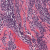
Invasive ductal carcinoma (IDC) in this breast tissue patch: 1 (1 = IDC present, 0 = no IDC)